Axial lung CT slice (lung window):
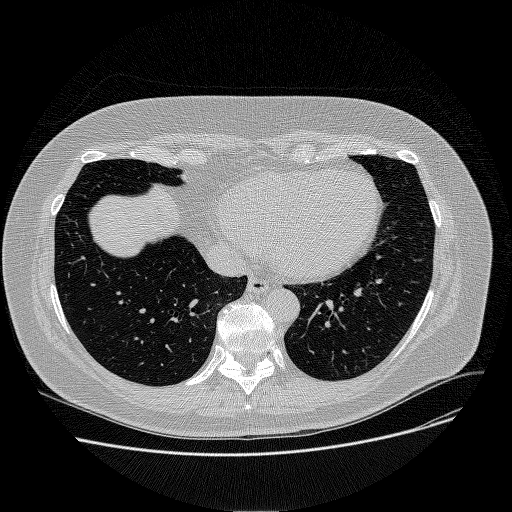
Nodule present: no